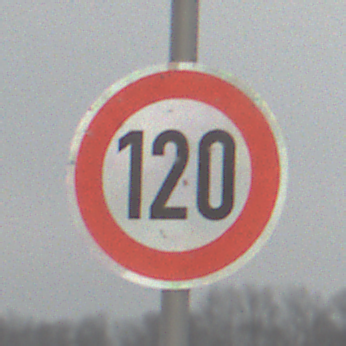
Verkehrszeichen: Geschwindigkeit120
Umgebung: Outdoor, Nature
Tageszeit: MorningAfternoon
Wetter: Overcast
Licht: Natural
Jahreszeit: Winter
Kontrast: LowContrast